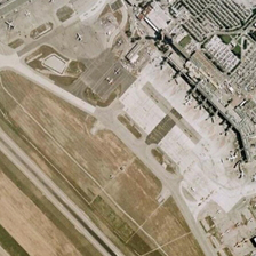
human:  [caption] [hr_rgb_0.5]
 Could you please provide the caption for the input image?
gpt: two runways stretch from the passenger termial building .

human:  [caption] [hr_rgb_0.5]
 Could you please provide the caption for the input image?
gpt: there is a circular airport runway on bareland next to which is some buildings and a tarmac with aircrafts .

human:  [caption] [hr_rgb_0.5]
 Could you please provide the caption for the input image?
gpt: several airplanes are parked on four tarmacs lying beside airport runways and grassy fields .

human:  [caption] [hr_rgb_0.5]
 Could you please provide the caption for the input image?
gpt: a yellow land is caught between a take off runway and the terminal .

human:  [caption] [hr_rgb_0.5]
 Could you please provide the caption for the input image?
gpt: some planes are sparsely parked in an airport with several parking lots and runways .